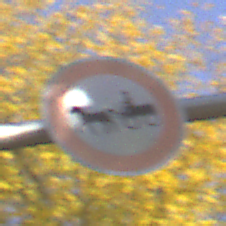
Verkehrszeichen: VerbotGespannfuhrwerke
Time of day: SunriseSunset
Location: Outdoor (Urban)
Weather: PartlyCloudy
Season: Autumn
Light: Natural